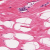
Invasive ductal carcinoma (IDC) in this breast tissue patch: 0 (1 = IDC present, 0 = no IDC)